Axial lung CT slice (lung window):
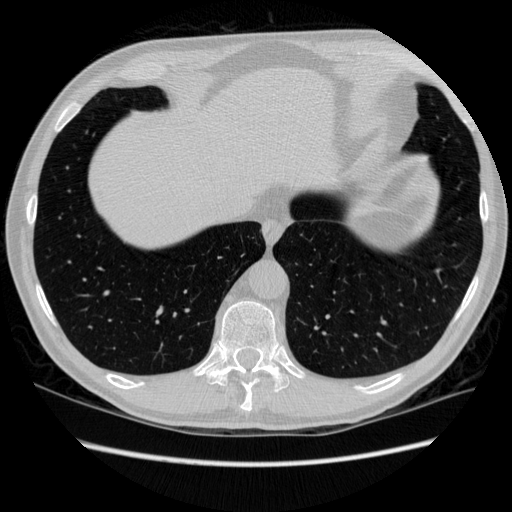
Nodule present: no